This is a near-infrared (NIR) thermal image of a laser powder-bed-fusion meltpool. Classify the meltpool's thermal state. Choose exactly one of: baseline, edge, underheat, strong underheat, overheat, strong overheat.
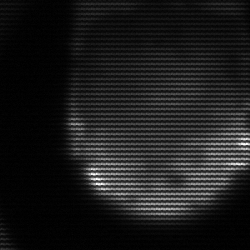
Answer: edge